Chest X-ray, PA view. Patient: 57 years old, sex F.
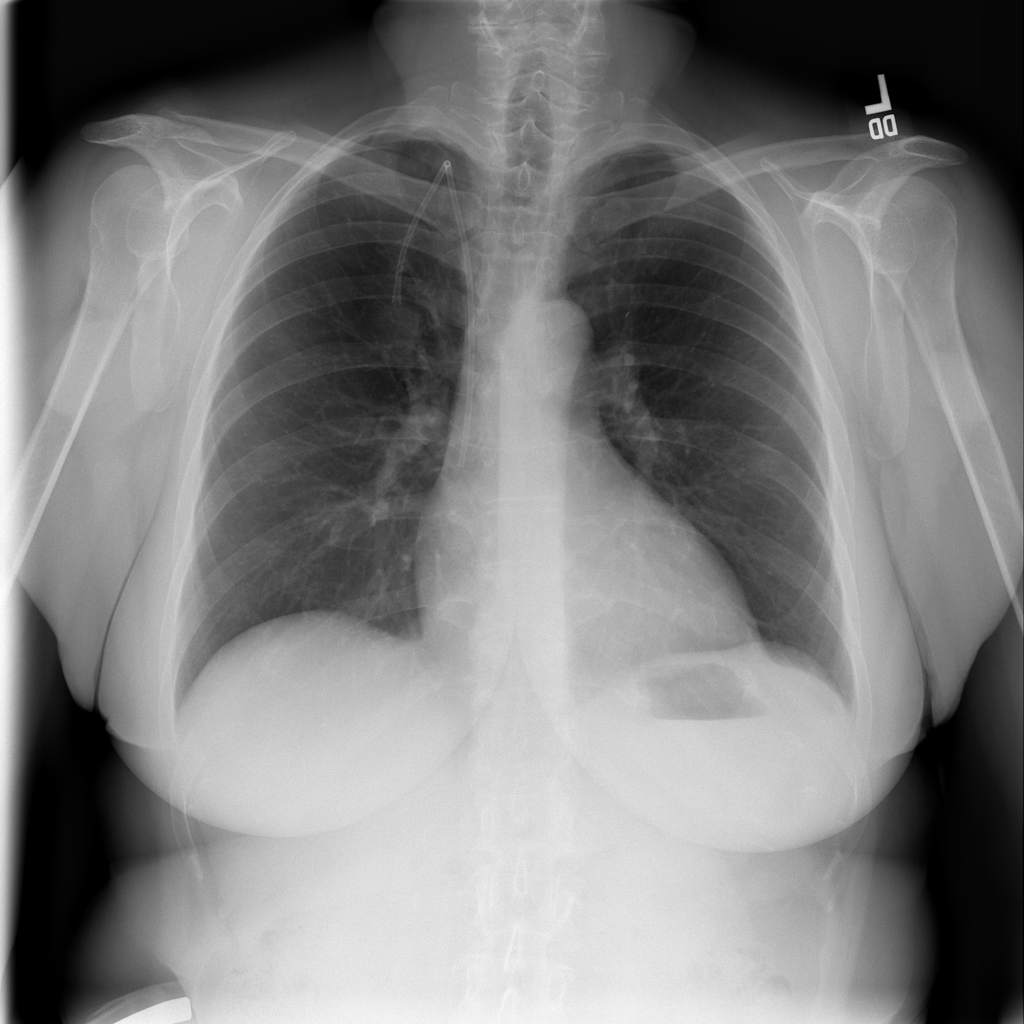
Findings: No Finding